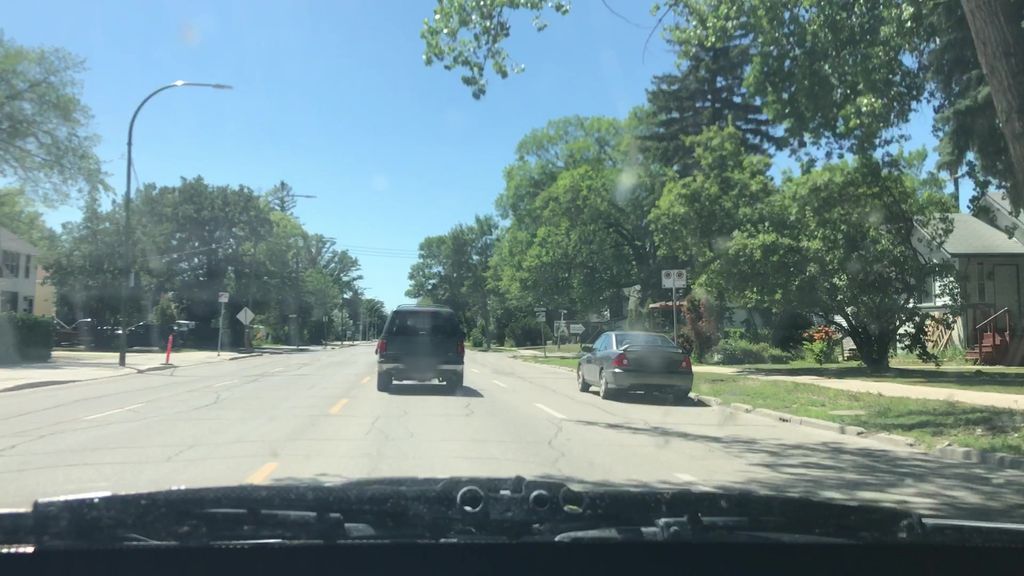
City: winnipeg